Aerial crown-view tile of a tropical tree (Barro Colorado Island, Panama), acquired 20250512:
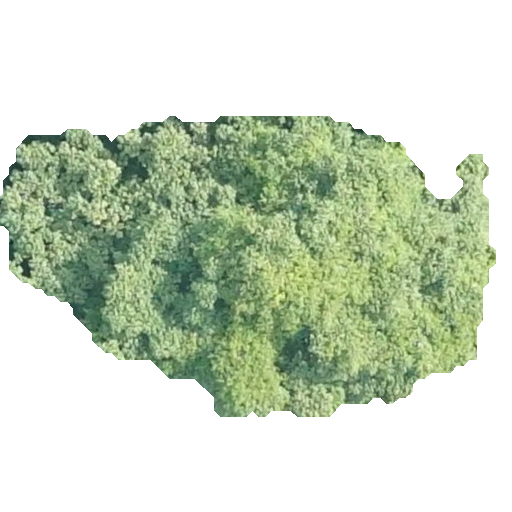
Species: Sterculia apetala
GBIF accepted scientific name: Sterculia apetala
Crown area: 164.324 m²